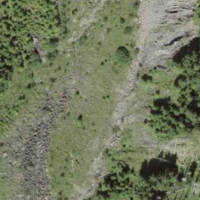
EUNIS habitat code: 31
Species observed at this site:
Turdus philomelos
Dactylorhiza maculata
Phoenicurus ochruros
Prunella modularis
Turdus viscivorus
Aglais urticae
Buteo buteo
Silene dioica
Turdus torquatus
Carduelis carduelis
Periparus ater